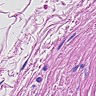
Metastatic tissue present: no